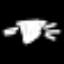
Label: diamond